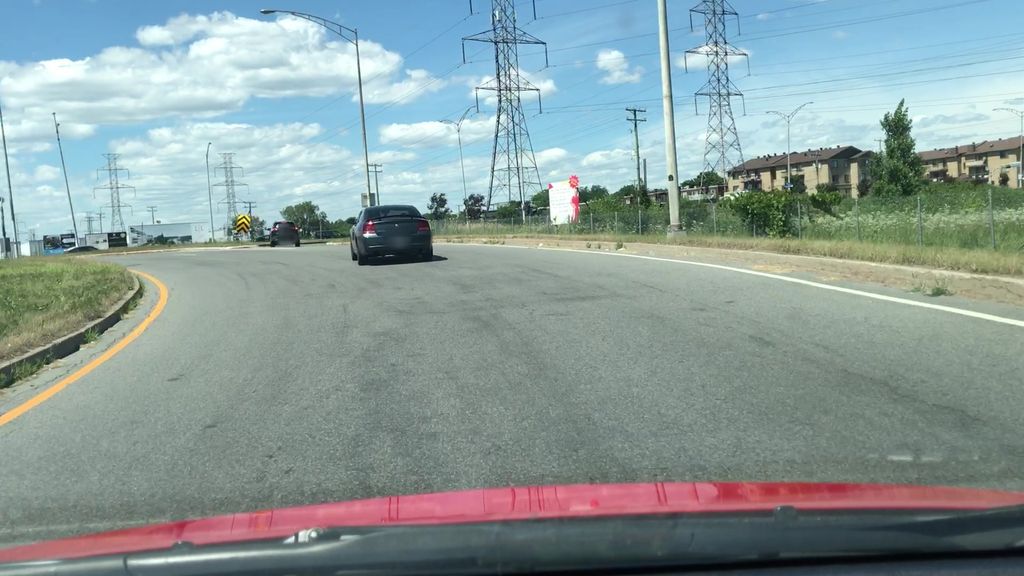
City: montreal